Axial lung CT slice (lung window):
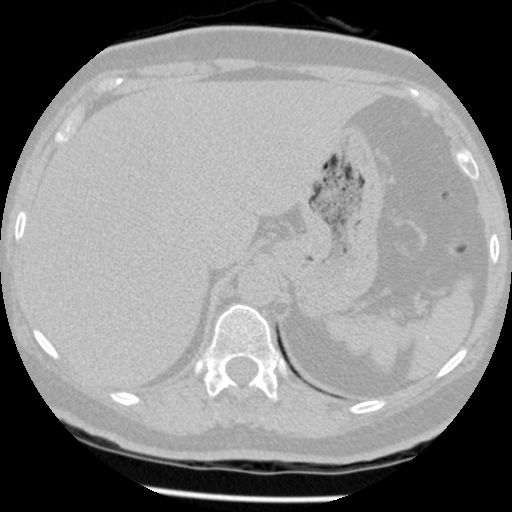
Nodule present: no